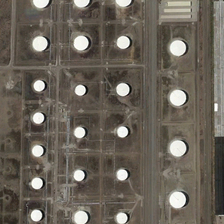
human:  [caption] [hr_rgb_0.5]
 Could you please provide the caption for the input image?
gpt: many white storage tanks are in four rows .

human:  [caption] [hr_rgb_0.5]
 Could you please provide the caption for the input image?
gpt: many white storage tanks are in four rows .

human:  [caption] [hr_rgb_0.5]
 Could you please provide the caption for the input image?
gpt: many white storage tanks are in four rows .

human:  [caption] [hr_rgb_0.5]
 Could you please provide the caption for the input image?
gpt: many white storage tanks are in four rows .

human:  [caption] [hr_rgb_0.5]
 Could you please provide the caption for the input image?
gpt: many white storage tanks are in four rows .